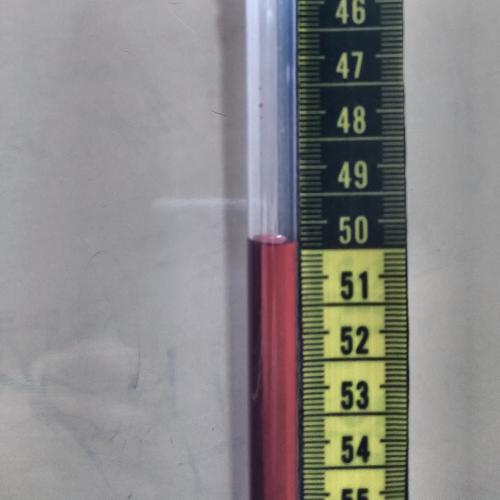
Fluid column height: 50.4 cm